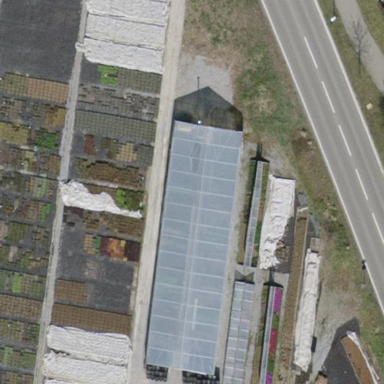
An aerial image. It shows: Greenhouse.